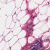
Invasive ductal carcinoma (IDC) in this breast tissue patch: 0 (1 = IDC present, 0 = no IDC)